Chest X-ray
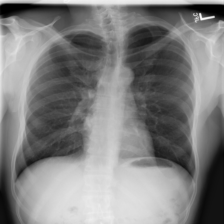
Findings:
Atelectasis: positive
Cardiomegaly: negative
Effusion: negative
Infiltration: negative
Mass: negative
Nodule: negative
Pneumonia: negative
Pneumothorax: negative
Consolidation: negative
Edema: negative
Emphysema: negative
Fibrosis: negative
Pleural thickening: negative
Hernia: negative